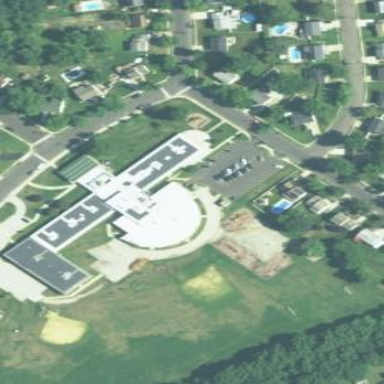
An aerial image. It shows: School building or complex.